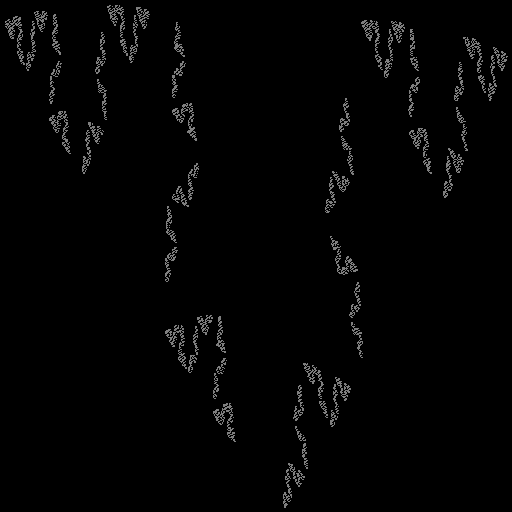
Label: koch_curve